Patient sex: F
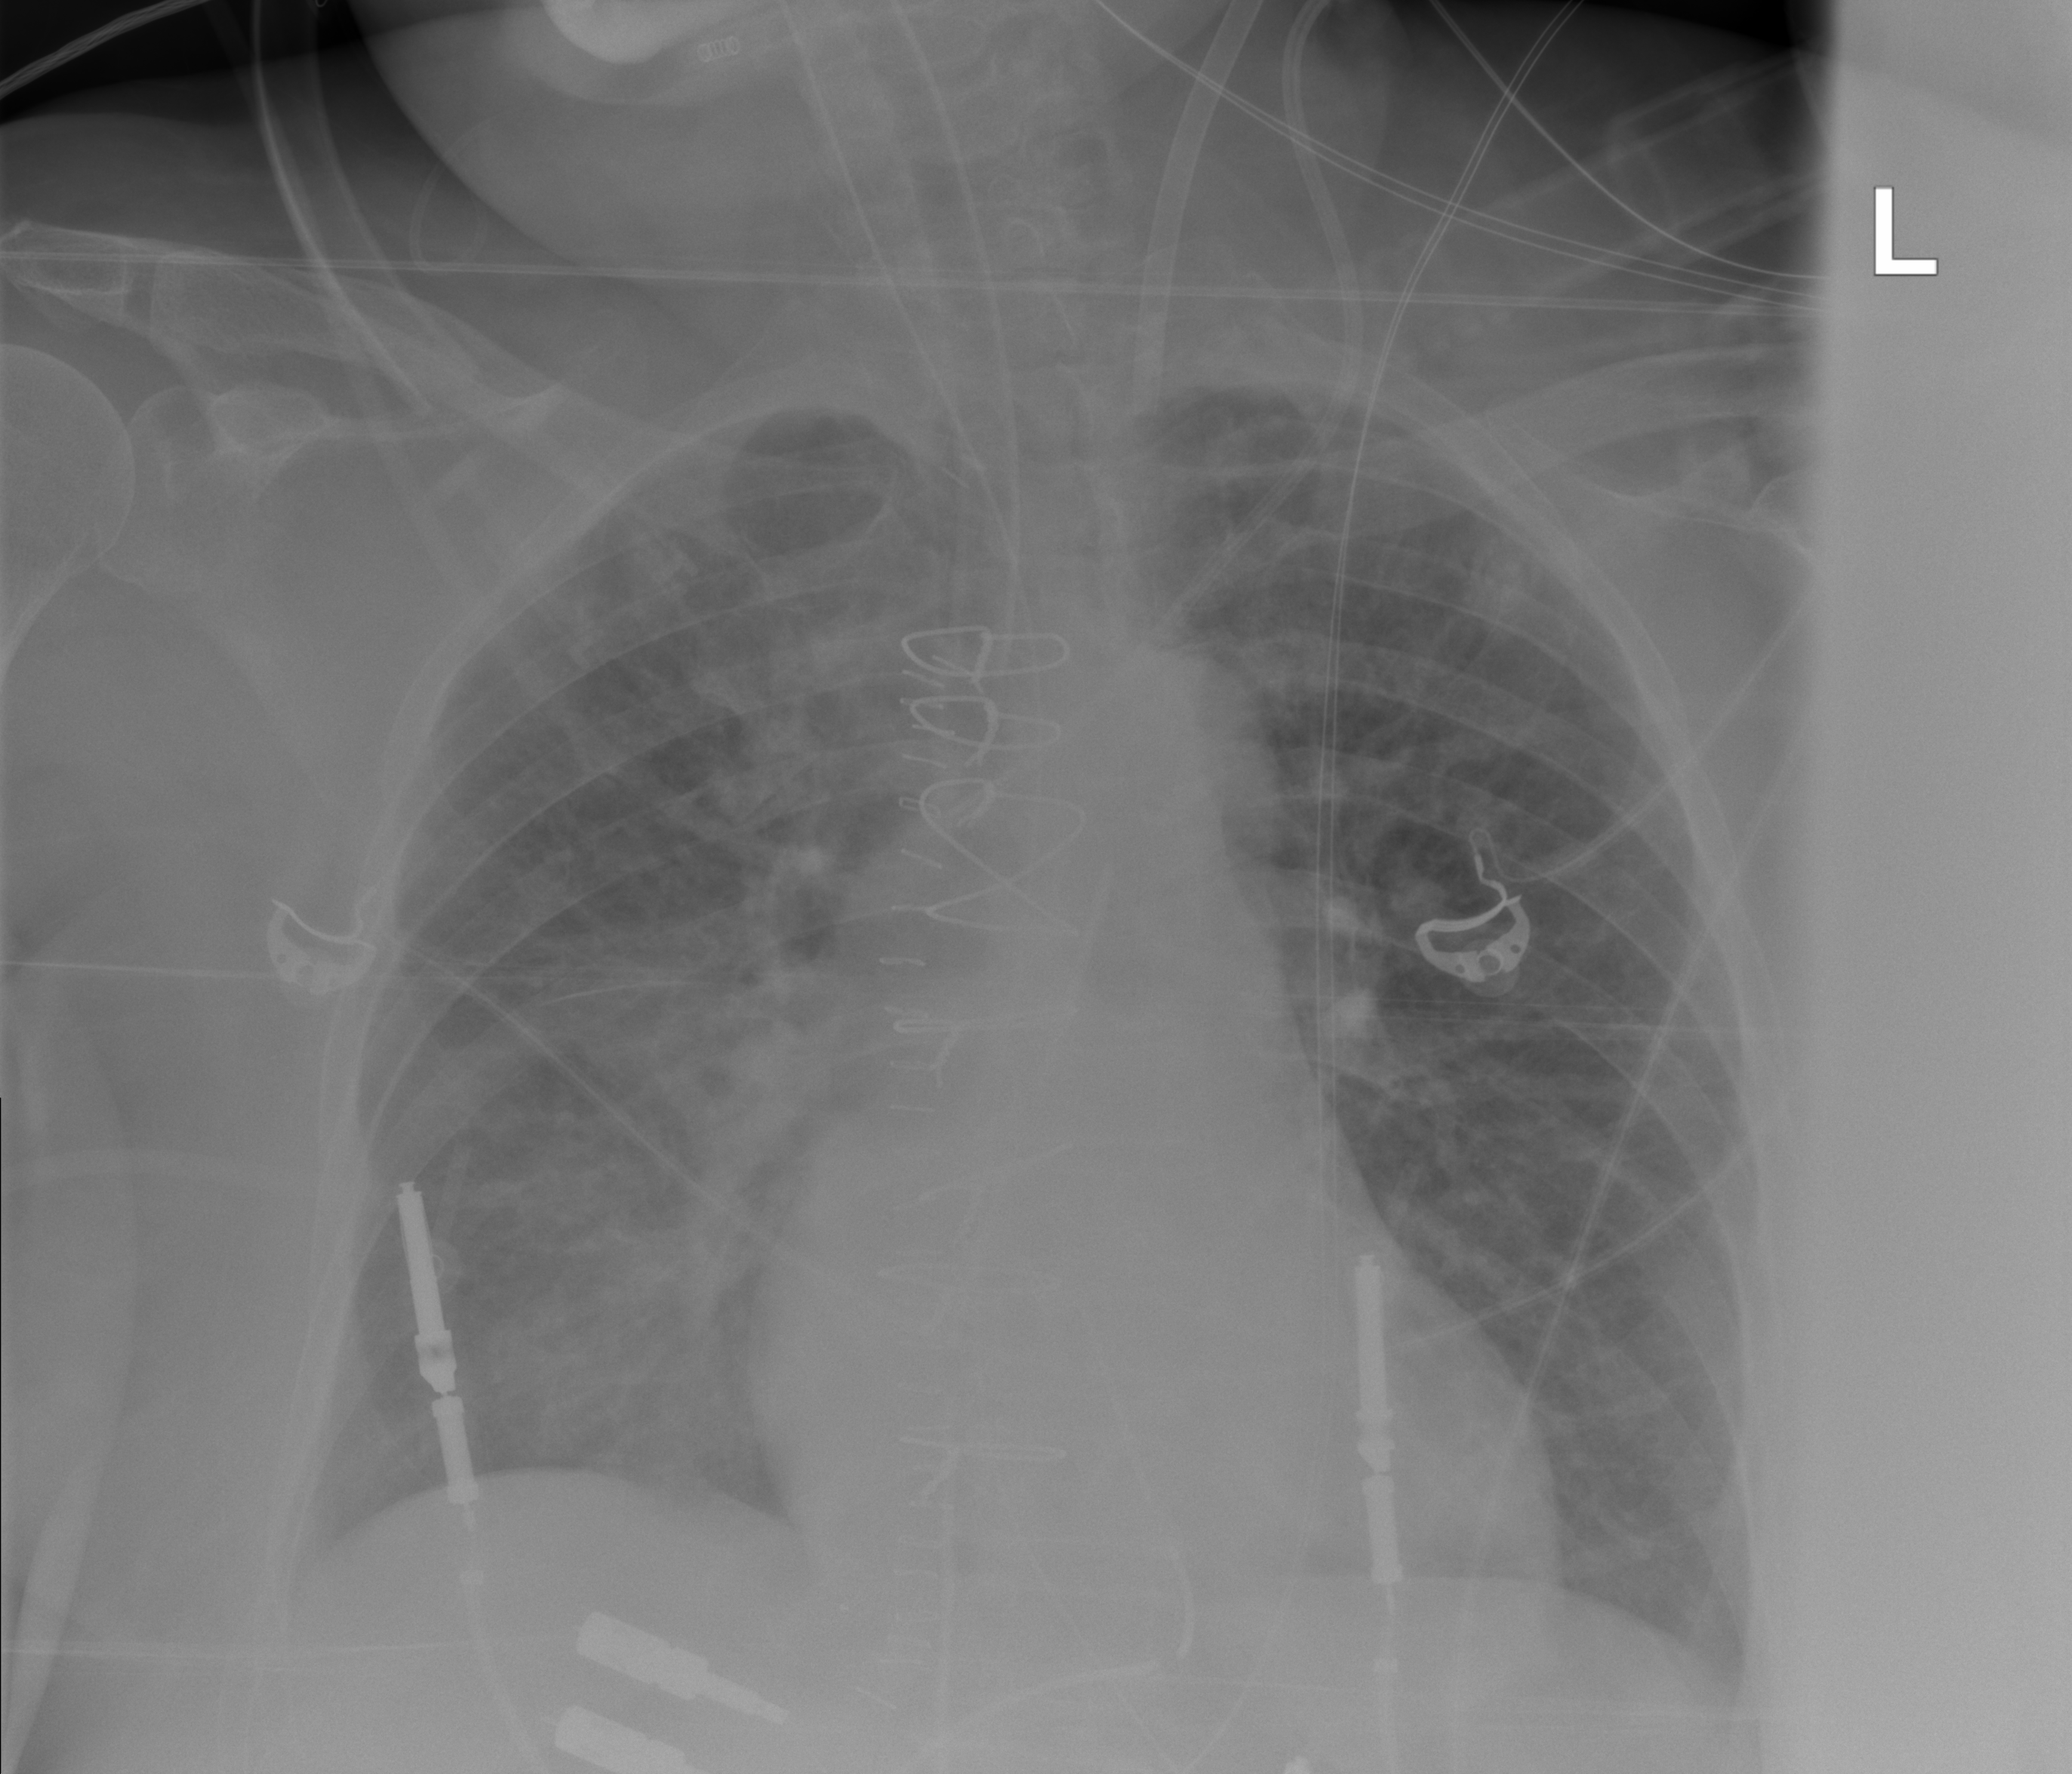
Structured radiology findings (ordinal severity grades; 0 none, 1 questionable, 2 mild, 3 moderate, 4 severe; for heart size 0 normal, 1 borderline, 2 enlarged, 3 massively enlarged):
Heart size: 2
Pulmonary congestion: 3
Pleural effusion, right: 0
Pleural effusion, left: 0
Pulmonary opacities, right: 0
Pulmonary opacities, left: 0
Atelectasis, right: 0
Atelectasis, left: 0